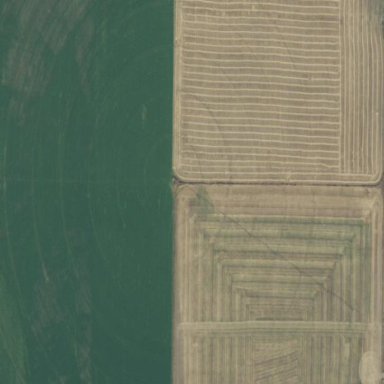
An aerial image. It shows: Farmland with pivot irrigation system.